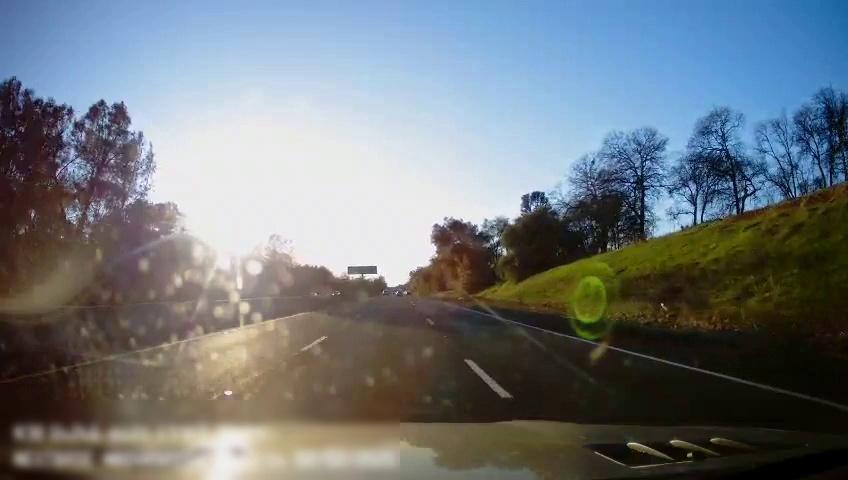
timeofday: Day
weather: Cloudy
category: Drivable Space
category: Vehicles | SUV
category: Vehicles | SUV
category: Vehicles | Car
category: Lanes | Alternate Lane
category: Lanes | Current Lane
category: Lanes | Current Lane
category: Lanes | Alternate Lane
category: Traffic | Signs